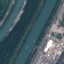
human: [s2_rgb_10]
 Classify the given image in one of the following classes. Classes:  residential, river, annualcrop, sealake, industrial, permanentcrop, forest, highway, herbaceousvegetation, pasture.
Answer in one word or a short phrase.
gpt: River